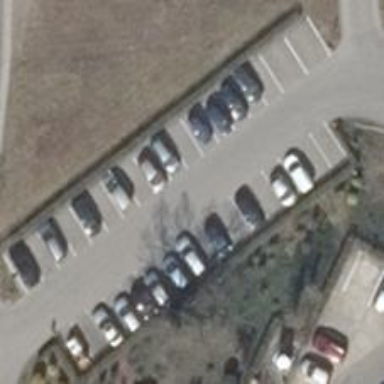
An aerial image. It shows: Street side parking area.